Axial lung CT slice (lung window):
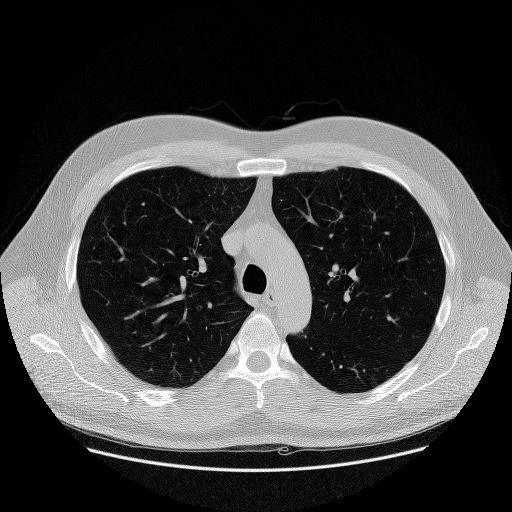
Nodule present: no